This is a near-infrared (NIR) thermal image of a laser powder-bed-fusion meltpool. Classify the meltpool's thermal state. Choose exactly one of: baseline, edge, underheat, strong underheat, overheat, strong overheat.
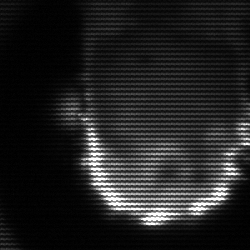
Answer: baseline